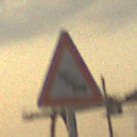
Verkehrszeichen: Stau
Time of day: SunriseSunset
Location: Outdoor (Suburban)
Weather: PartlyCloudy
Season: NotSpecified
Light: Natural